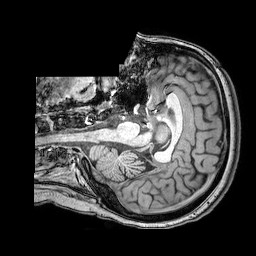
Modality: T1w
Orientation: axial
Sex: female
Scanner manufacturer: philips
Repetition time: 0.008101 s
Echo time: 0.00371 s